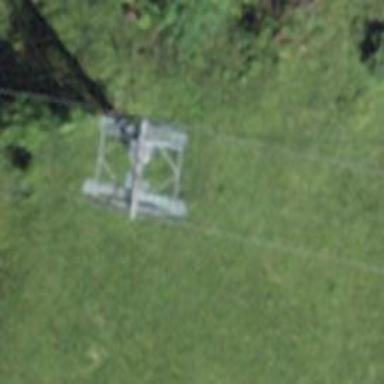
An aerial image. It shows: Pylon used for aerialway.